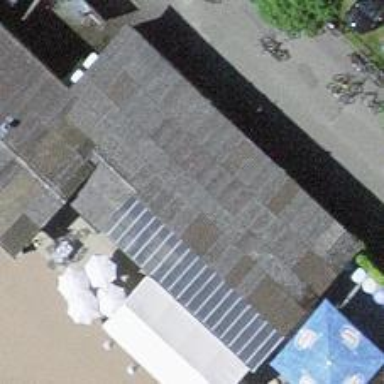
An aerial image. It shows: Restaurant.